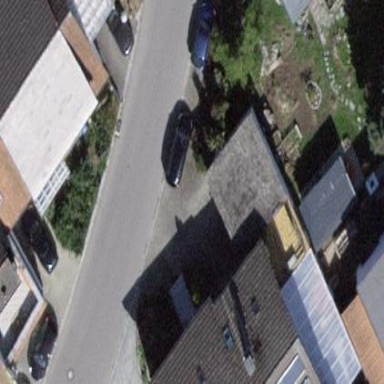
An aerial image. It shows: Group of garages.